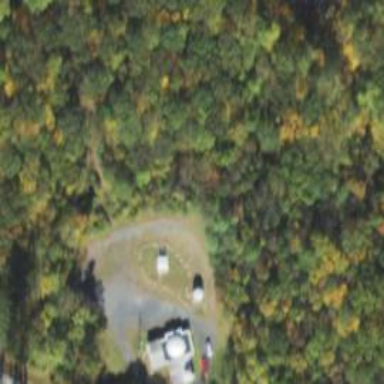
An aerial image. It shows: Observatory.